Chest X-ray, PA view. Patient: 70 years old, sex M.
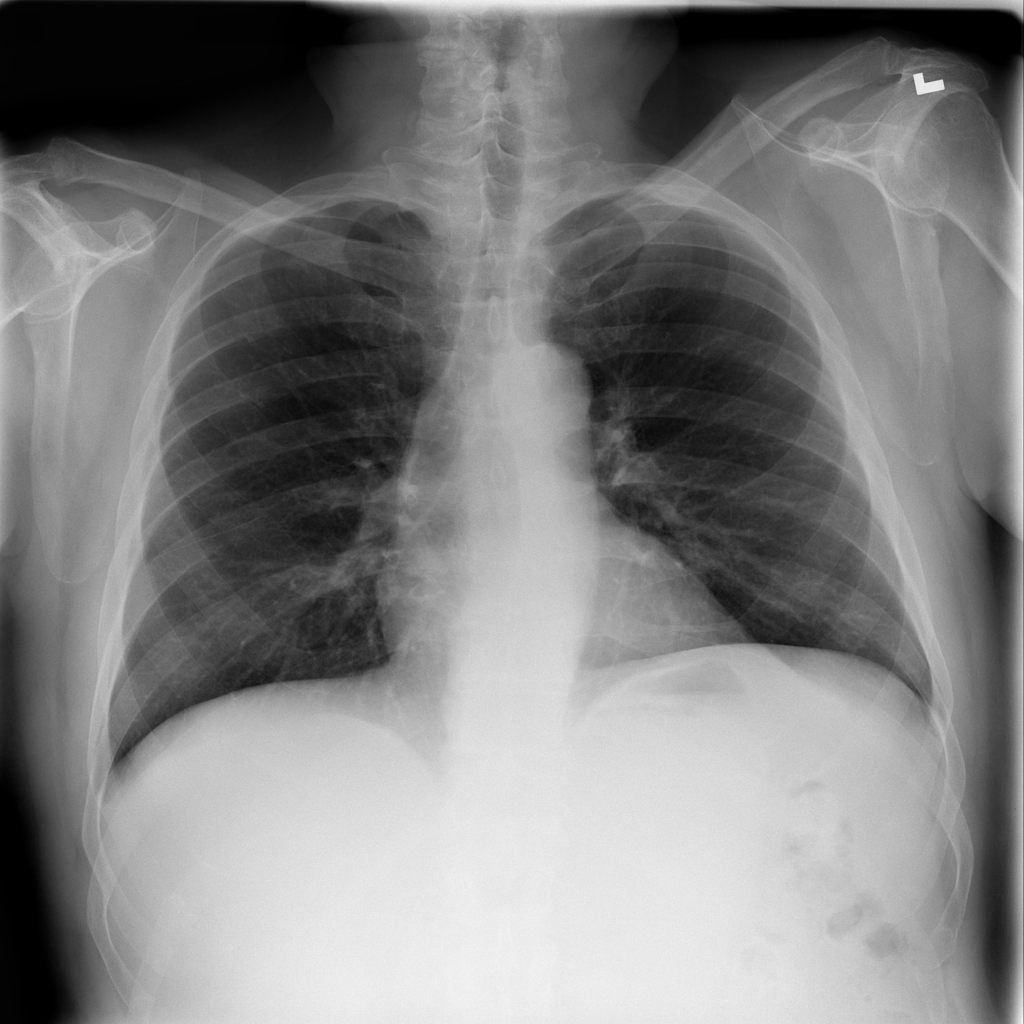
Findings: Infiltration